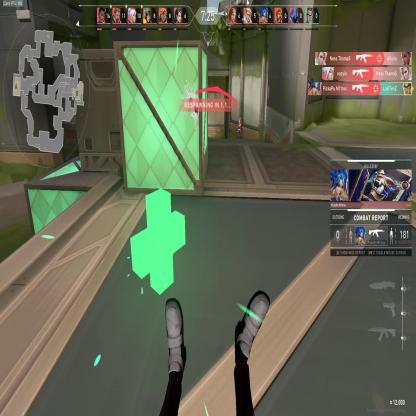
Label: enemy